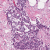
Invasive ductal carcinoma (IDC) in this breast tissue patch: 1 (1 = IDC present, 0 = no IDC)